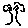
Label: tree